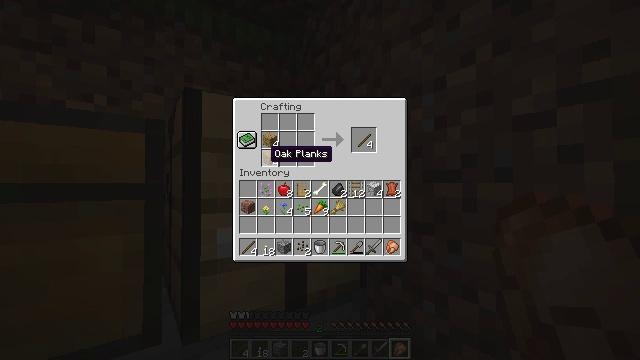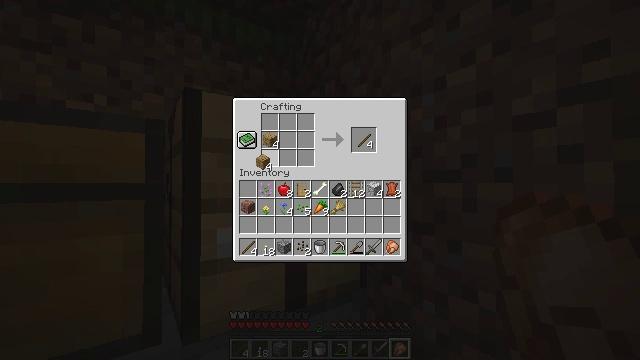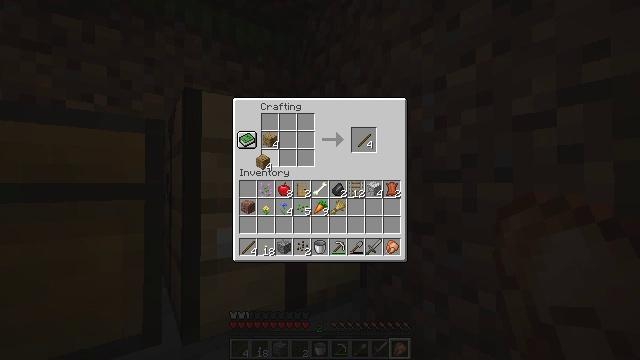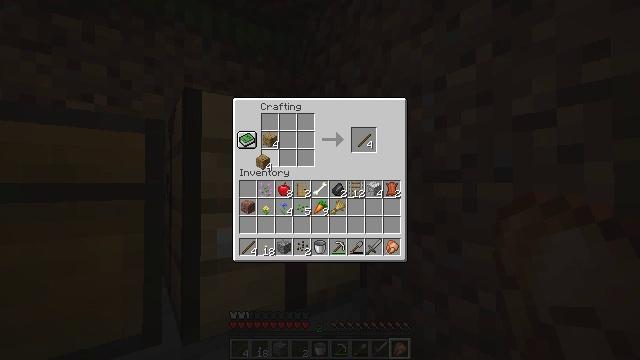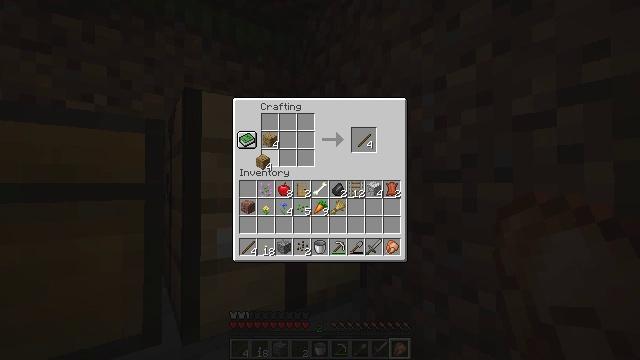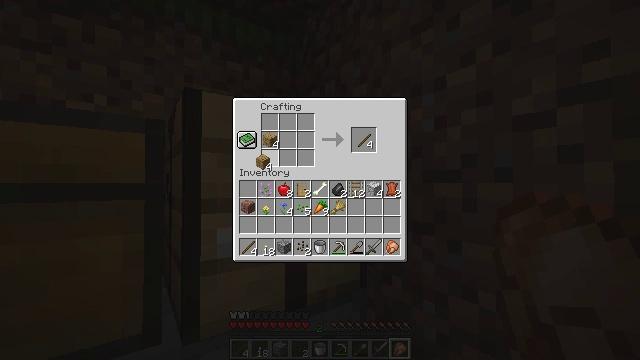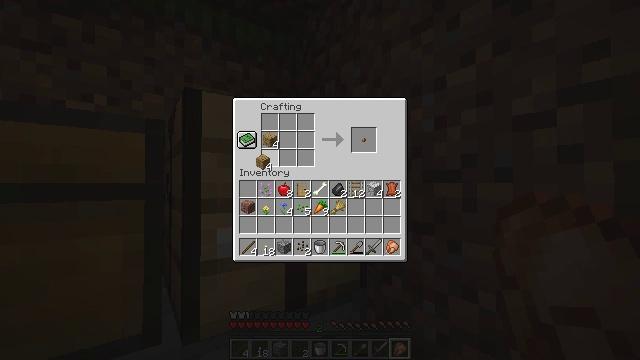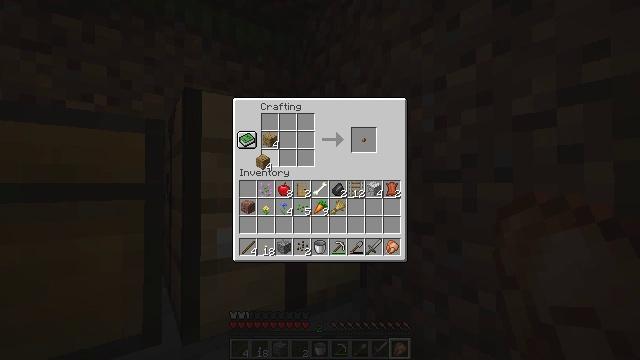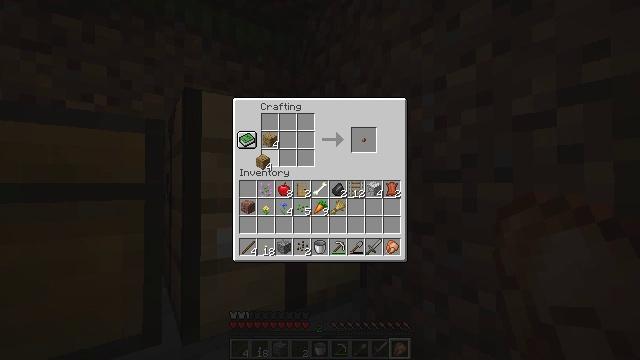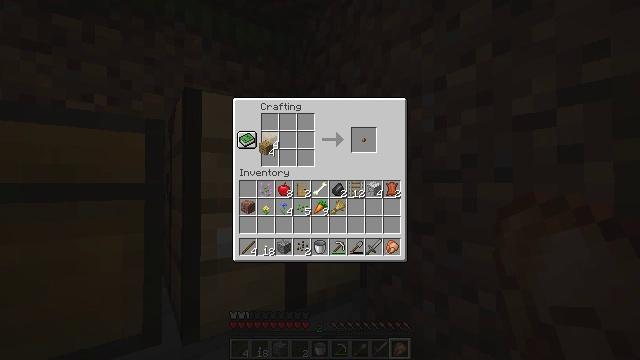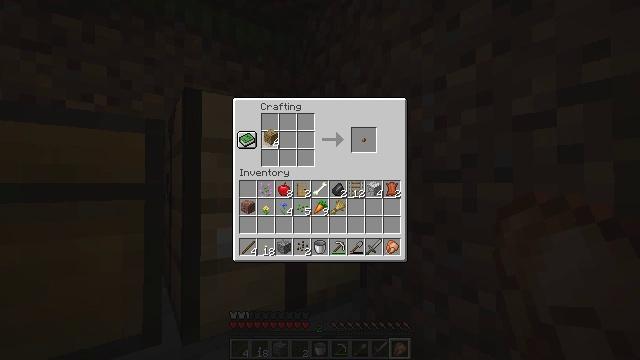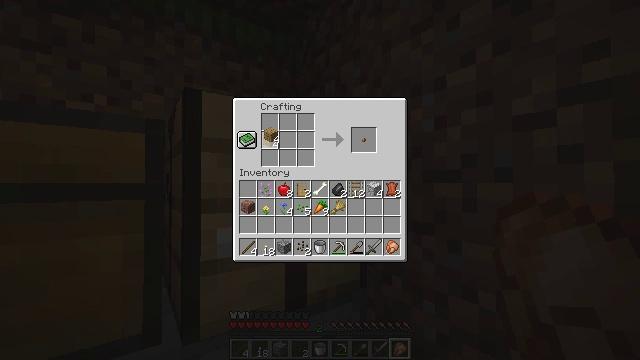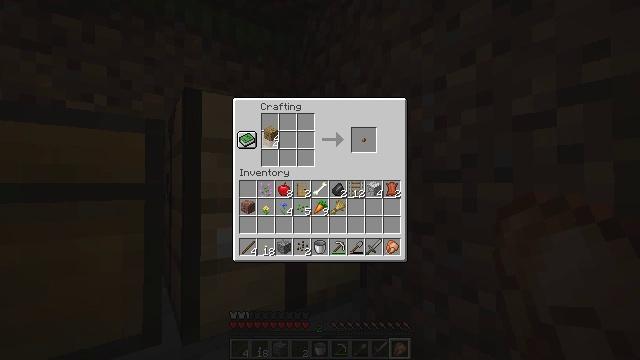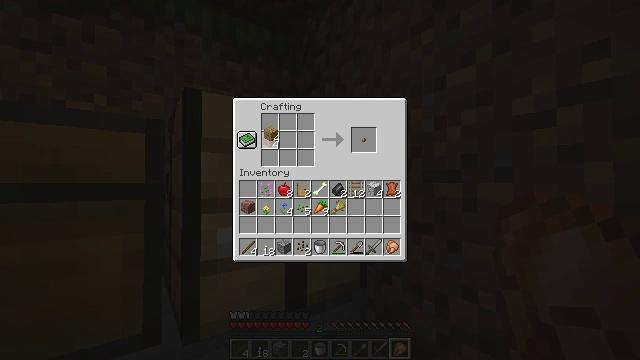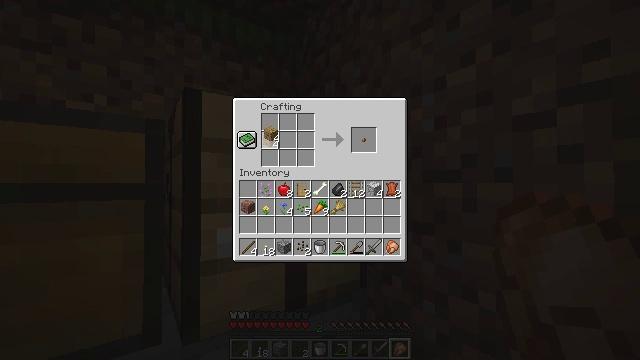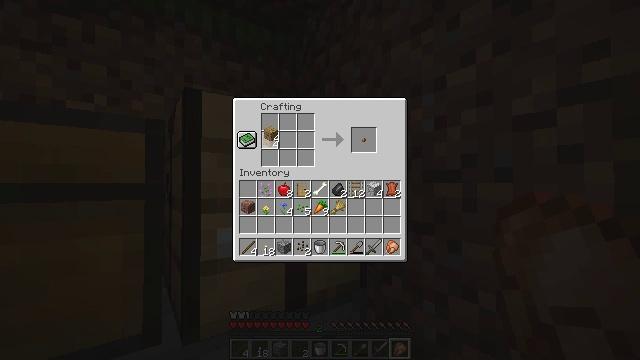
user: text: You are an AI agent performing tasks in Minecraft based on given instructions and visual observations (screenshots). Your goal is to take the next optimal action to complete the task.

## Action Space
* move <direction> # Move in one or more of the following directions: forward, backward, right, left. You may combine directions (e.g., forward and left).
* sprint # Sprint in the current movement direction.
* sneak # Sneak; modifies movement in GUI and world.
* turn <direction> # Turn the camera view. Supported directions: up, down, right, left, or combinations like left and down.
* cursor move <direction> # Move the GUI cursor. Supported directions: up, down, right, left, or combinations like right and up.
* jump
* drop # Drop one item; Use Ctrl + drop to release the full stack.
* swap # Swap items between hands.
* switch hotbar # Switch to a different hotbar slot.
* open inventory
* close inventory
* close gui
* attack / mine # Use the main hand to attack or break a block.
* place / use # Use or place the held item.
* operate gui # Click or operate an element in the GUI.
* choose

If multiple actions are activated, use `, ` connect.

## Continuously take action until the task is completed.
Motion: motion action
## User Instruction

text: Combine sticks and planks to make a wooden hoe.
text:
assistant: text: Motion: attack / mine
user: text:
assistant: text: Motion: attack / mine
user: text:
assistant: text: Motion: attack / mine
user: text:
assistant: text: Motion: attack / mine
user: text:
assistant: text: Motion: no_op
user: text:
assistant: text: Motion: no_op
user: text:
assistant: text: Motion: no_op
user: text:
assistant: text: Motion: no_op
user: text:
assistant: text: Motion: turn up
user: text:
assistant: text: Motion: turn up
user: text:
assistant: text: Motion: no_op
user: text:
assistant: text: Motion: no_op
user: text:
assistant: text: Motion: no_op
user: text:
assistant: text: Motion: attack / mine
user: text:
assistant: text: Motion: attack / mine
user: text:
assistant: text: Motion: attack / mine
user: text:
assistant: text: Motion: no_op
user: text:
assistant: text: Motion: no_op
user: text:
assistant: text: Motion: no_op
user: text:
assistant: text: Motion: no_op
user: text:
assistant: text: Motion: no_op
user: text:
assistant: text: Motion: attack / mine
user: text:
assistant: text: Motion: attack / mine
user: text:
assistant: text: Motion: attack / mine
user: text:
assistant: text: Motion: turn down
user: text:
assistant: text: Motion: turn down
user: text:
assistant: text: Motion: no_op
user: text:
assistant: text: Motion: no_op
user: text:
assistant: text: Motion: no_op
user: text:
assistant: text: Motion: no_op